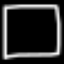
Label: square